Field crop: tomato
Growth stage: 1
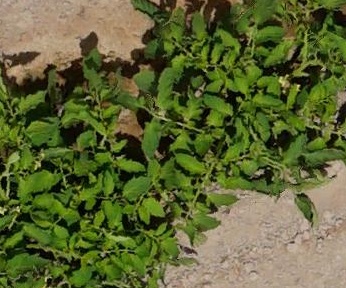
Species: tomato